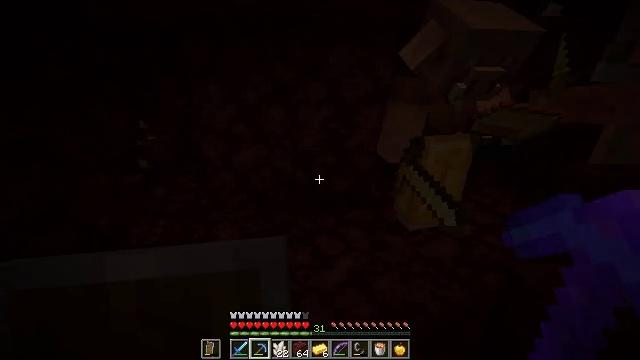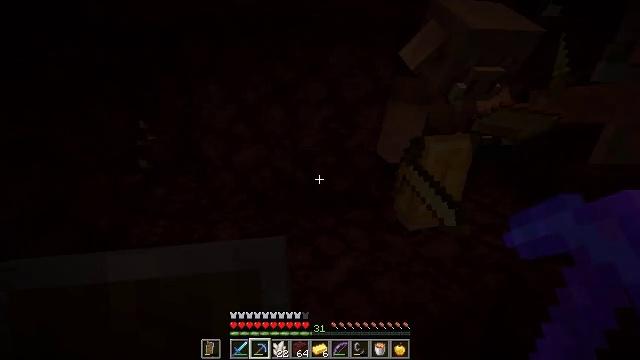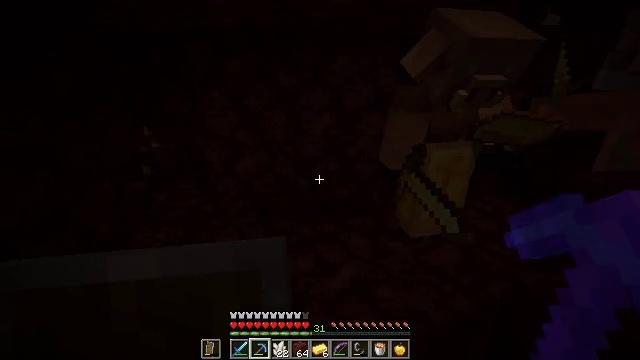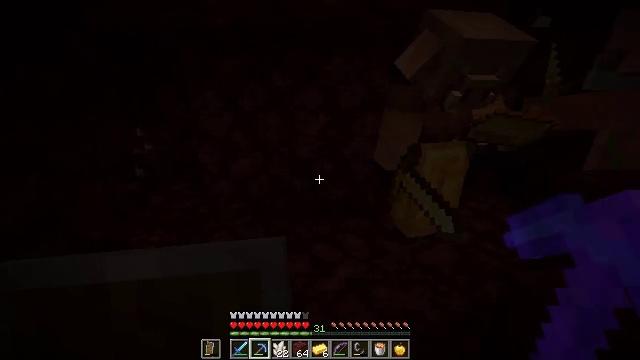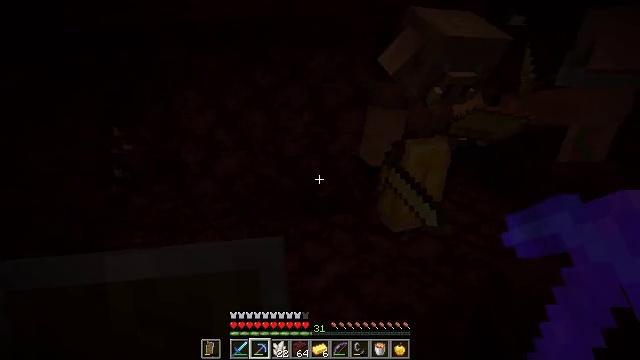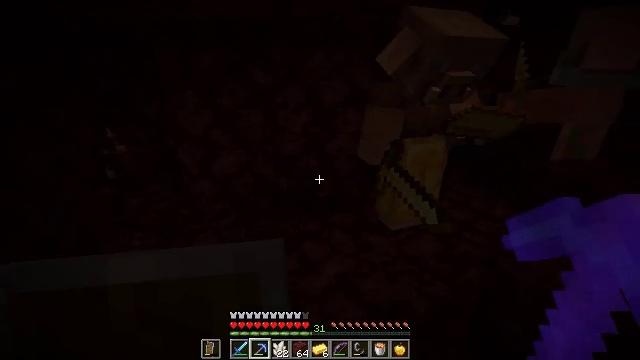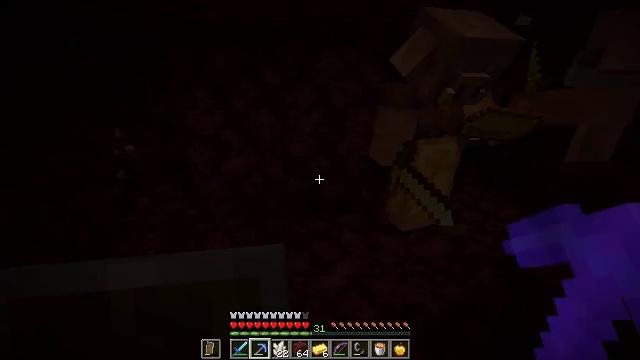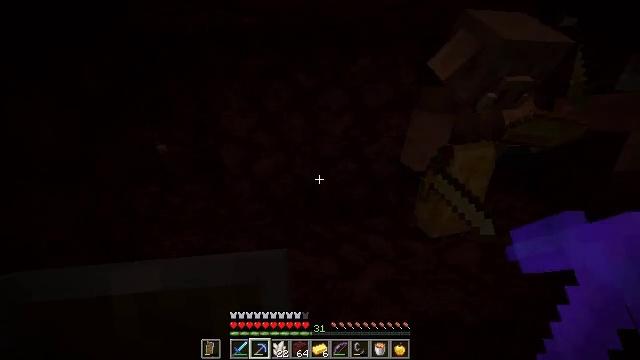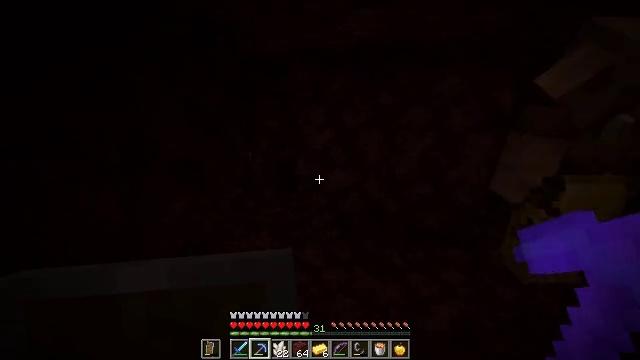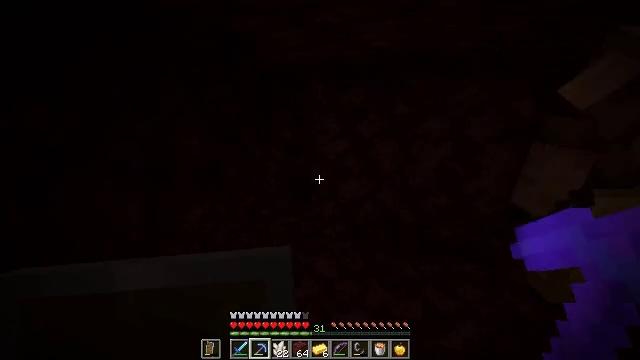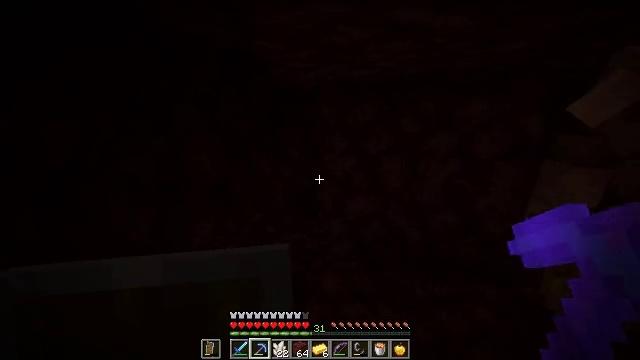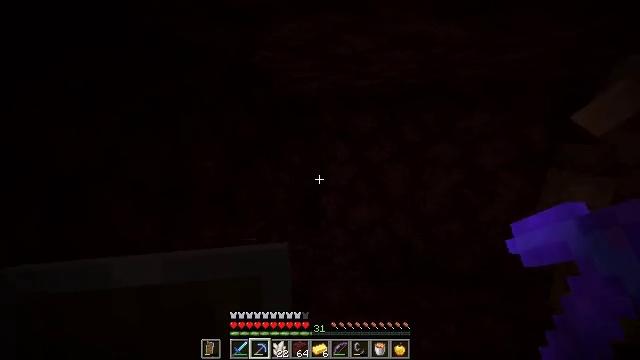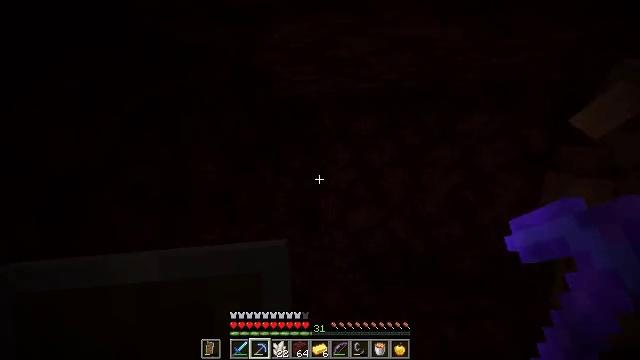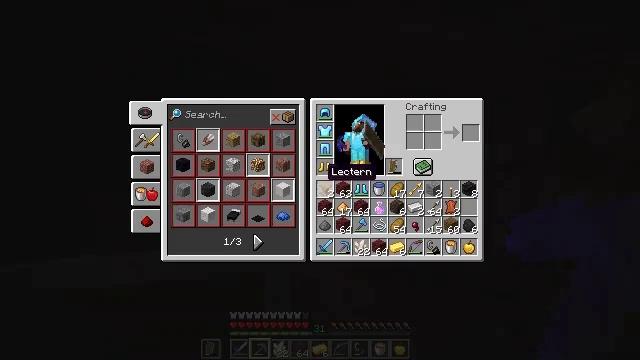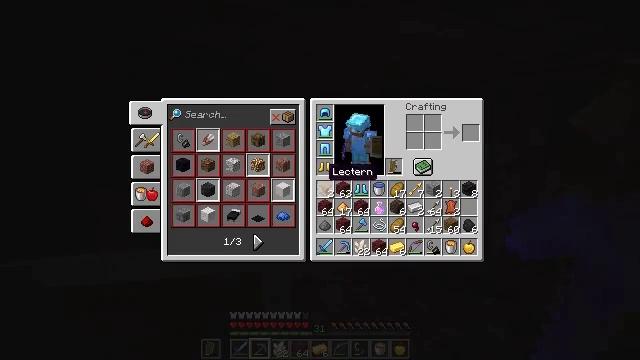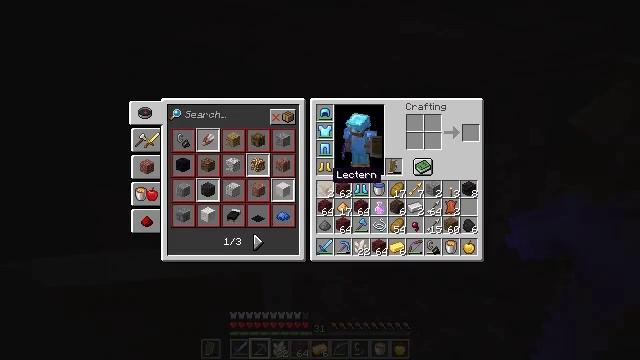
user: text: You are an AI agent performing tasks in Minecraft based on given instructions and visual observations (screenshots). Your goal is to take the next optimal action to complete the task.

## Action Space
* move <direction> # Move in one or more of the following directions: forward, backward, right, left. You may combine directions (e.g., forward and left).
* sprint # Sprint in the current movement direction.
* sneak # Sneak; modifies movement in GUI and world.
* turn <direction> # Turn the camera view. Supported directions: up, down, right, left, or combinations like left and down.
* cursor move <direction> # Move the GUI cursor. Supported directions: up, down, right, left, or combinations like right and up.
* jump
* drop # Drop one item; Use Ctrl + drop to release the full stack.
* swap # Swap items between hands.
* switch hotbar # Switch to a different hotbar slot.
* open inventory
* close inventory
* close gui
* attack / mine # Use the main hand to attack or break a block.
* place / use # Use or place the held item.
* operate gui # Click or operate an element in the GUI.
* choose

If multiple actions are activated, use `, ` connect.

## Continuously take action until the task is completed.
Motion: motion action
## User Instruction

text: Drop glowstone dust.
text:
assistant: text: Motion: no_op
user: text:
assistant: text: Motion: turn up
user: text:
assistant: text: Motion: turn right
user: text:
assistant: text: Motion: turn right
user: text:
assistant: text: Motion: move left, turn right
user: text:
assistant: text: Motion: move left
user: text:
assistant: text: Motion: turn left
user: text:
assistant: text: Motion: turn left and up
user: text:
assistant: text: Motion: turn left and up
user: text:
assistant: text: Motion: turn left and up
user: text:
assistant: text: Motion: turn up
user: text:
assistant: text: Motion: no_op
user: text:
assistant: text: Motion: open inventory
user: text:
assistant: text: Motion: open inventory
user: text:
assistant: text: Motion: no_op
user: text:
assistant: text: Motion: cursor move right
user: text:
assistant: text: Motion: no_op
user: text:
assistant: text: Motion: no_op
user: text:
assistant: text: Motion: no_op
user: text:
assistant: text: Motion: cursor move right
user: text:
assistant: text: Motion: cursor move right
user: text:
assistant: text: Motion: no_op
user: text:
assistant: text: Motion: no_op
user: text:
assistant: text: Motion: no_op
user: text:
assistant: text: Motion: no_op
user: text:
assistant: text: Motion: sprint
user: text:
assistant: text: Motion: sprint
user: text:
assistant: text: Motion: sprint
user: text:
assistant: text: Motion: sprint
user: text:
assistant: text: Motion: sprint